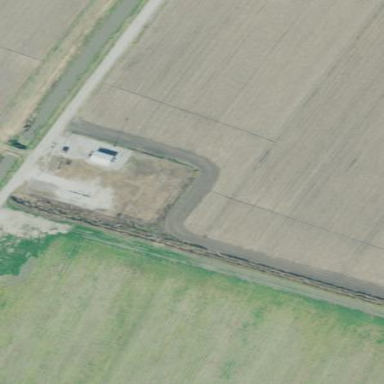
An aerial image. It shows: Measurement substation surrounded by fence.